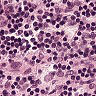
Metastatic tissue present: no